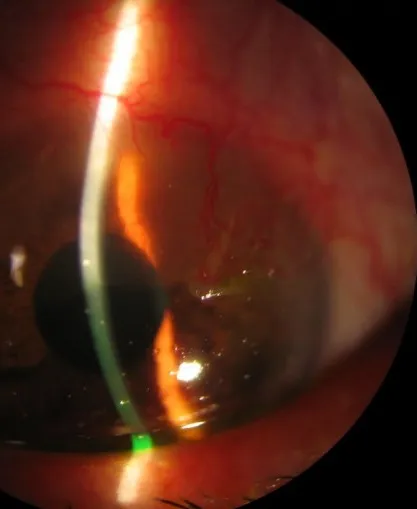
One month after topical treatment with INFa-2b. The lesion has significantly reduced in size and thickness, conjunctival leukoplakia has regressed, and pupillary axis was not affected.
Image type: medical_photograph (other_medical_photograph)